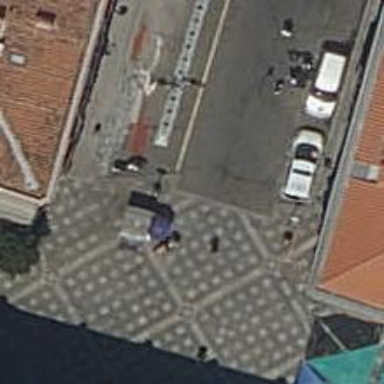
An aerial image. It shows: Pedestrian road paved with paving stones.